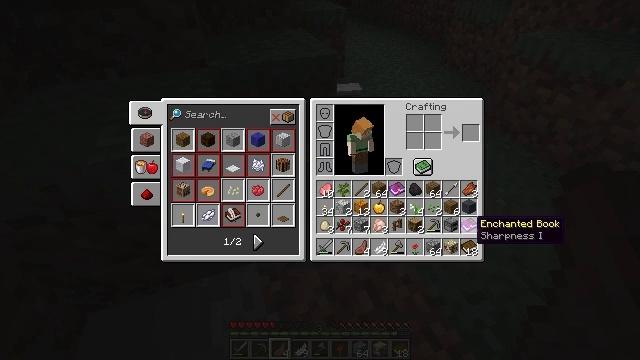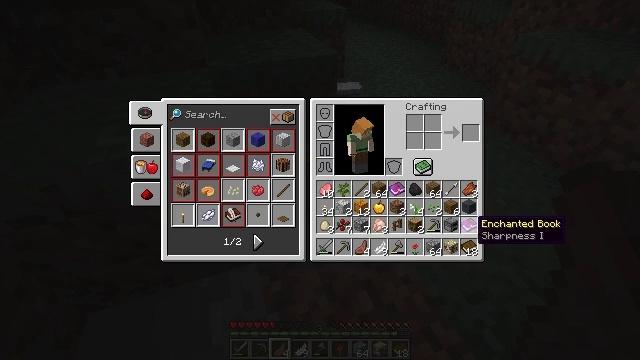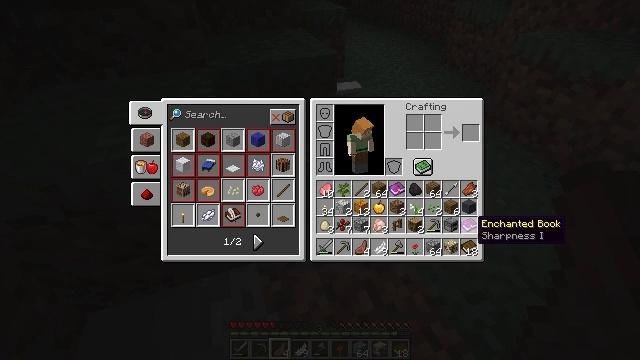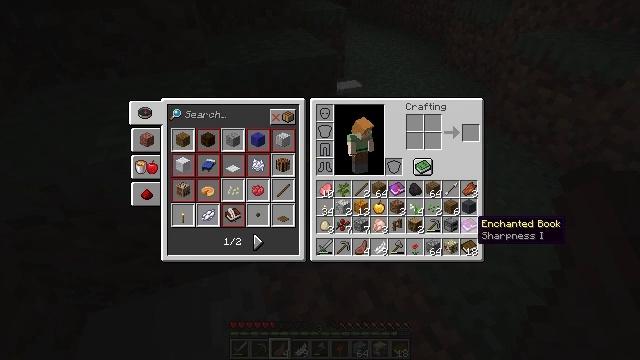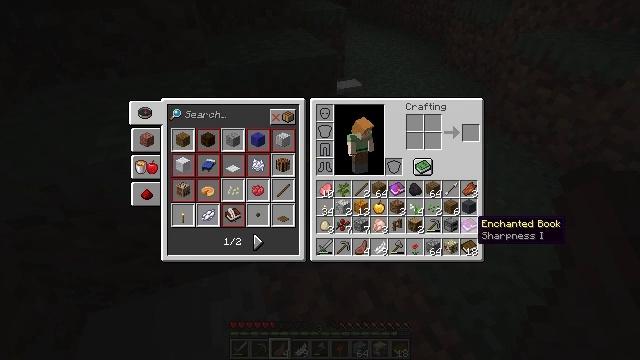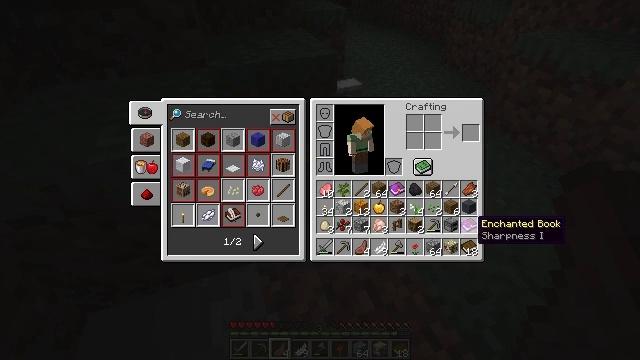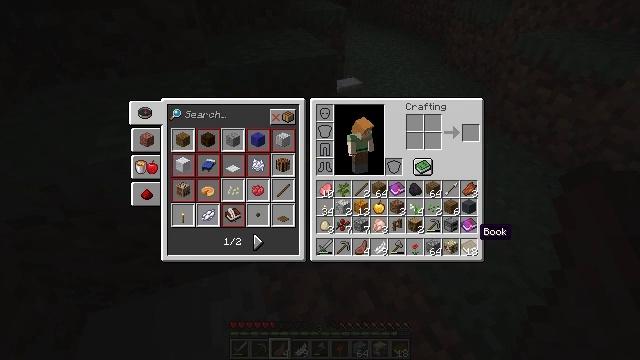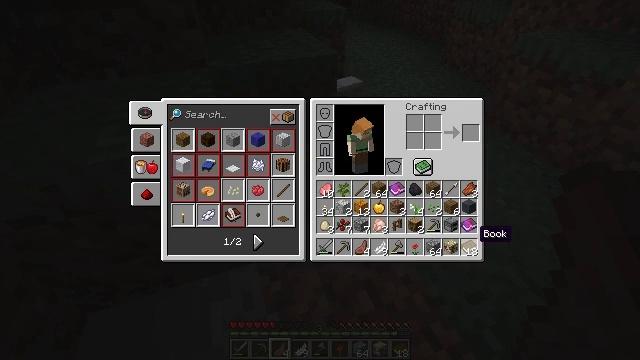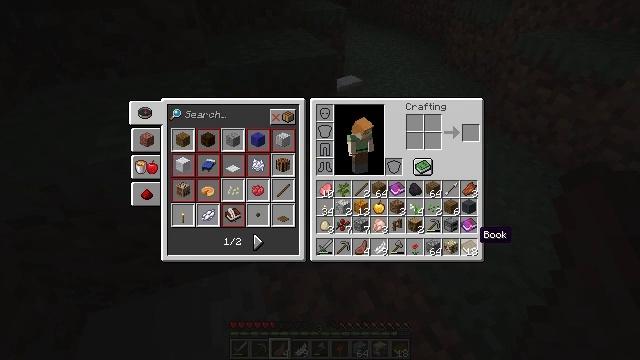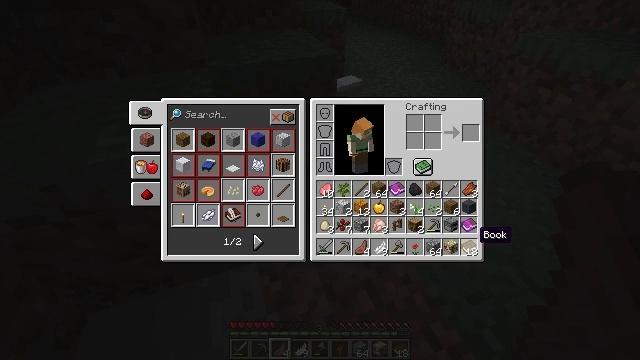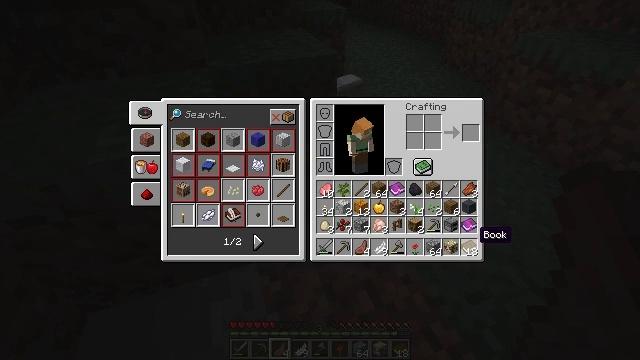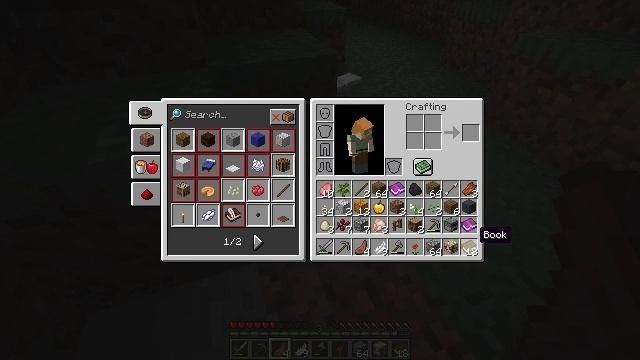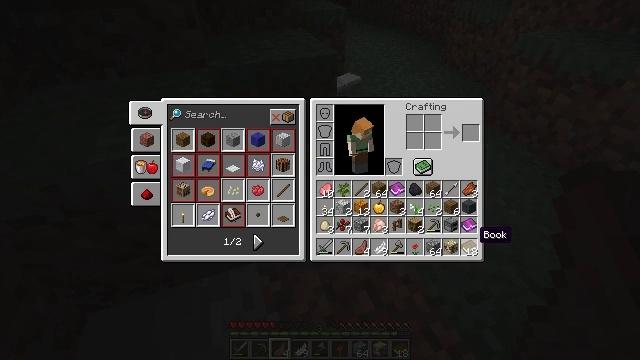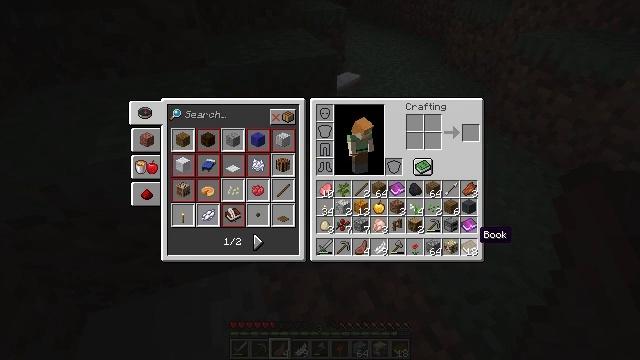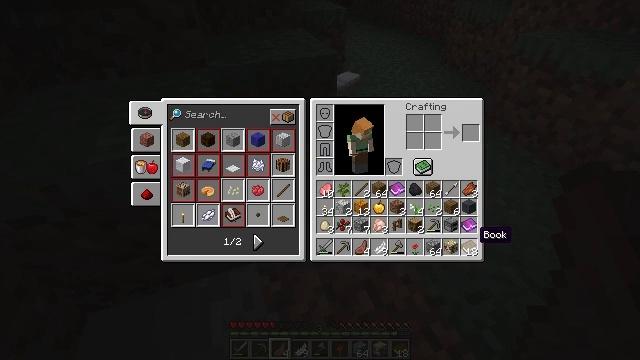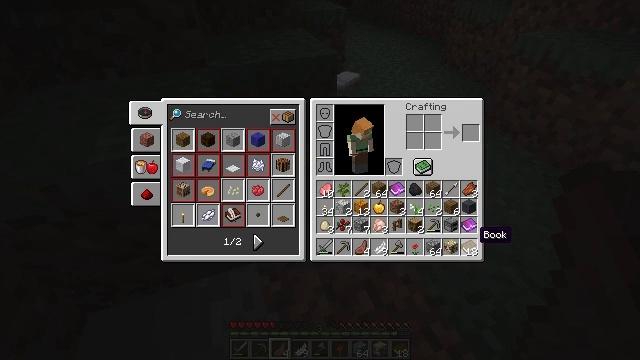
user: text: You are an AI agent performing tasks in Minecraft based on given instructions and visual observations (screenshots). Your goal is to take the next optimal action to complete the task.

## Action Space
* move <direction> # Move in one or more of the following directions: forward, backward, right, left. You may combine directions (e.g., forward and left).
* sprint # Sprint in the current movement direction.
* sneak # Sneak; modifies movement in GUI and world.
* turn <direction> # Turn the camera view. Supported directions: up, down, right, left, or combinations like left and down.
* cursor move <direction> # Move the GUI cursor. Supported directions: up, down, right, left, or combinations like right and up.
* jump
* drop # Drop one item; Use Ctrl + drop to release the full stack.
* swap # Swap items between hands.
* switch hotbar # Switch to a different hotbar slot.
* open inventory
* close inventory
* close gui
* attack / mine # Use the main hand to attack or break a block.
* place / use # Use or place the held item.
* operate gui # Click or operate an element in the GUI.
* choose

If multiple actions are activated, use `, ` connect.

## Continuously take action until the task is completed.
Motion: motion action
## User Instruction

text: Remove a gray wool from the inventory.
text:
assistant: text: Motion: no_op
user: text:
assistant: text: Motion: no_op
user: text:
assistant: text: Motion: no_op
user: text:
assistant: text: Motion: no_op
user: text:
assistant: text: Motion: no_op
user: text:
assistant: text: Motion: cursor move down
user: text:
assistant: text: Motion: no_op
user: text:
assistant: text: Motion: no_op
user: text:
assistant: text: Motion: no_op
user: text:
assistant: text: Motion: no_op
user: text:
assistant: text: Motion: no_op
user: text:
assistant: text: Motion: no_op
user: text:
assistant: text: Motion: no_op
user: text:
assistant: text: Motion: no_op
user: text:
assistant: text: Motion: no_op
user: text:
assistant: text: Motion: no_op
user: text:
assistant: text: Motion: no_op
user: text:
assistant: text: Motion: no_op
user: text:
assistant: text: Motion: no_op
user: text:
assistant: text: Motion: no_op
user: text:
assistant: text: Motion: no_op
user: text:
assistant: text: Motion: no_op
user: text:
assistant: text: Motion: no_op
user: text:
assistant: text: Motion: no_op
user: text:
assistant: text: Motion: no_op
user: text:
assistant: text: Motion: no_op
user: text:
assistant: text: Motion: no_op
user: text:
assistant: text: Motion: no_op
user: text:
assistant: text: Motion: no_op
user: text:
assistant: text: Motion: no_op